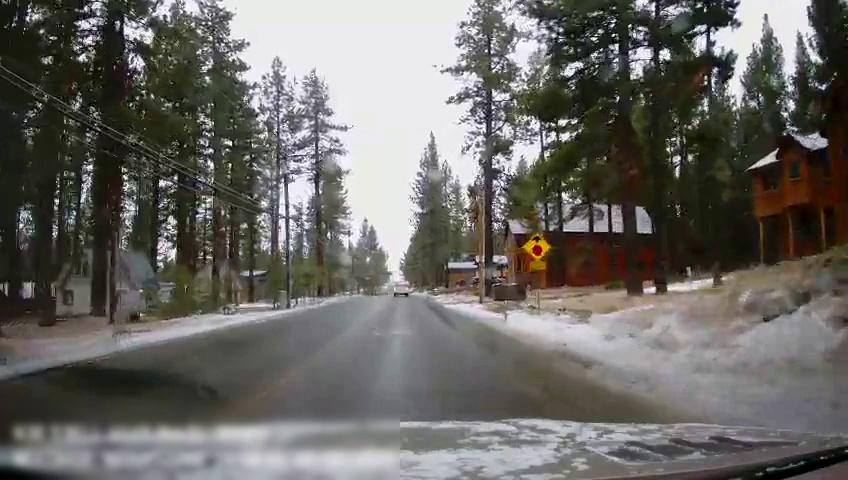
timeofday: Day
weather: Snowy
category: Drivable Space
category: Vehicles | Truck
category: Lanes | Current Lane
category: Traffic | Signs
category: Traffic | Signs